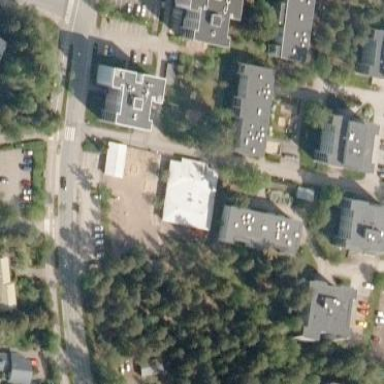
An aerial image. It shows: Kindergarten.